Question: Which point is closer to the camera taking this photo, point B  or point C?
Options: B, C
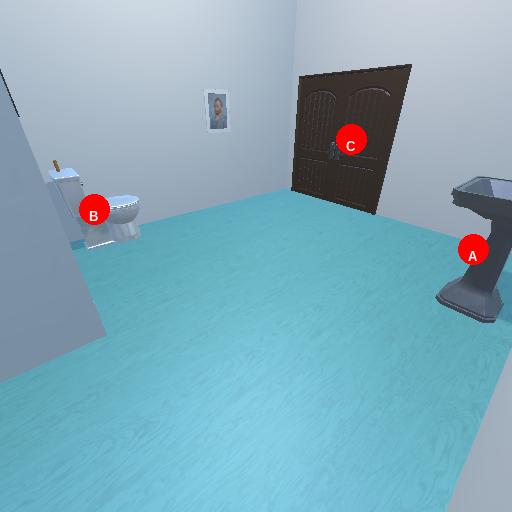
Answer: B